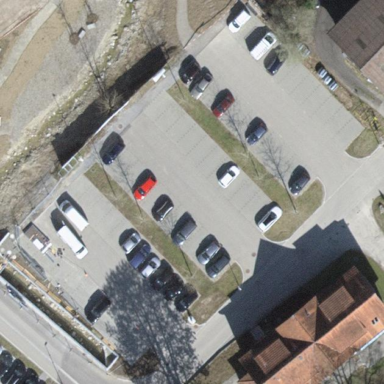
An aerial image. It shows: Street-side parking area.